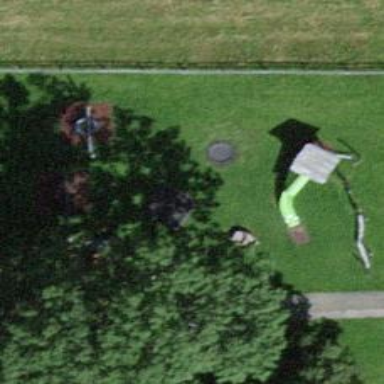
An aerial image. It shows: Playground area for leisure land.